Platform: macOS
Application: Arc Browser
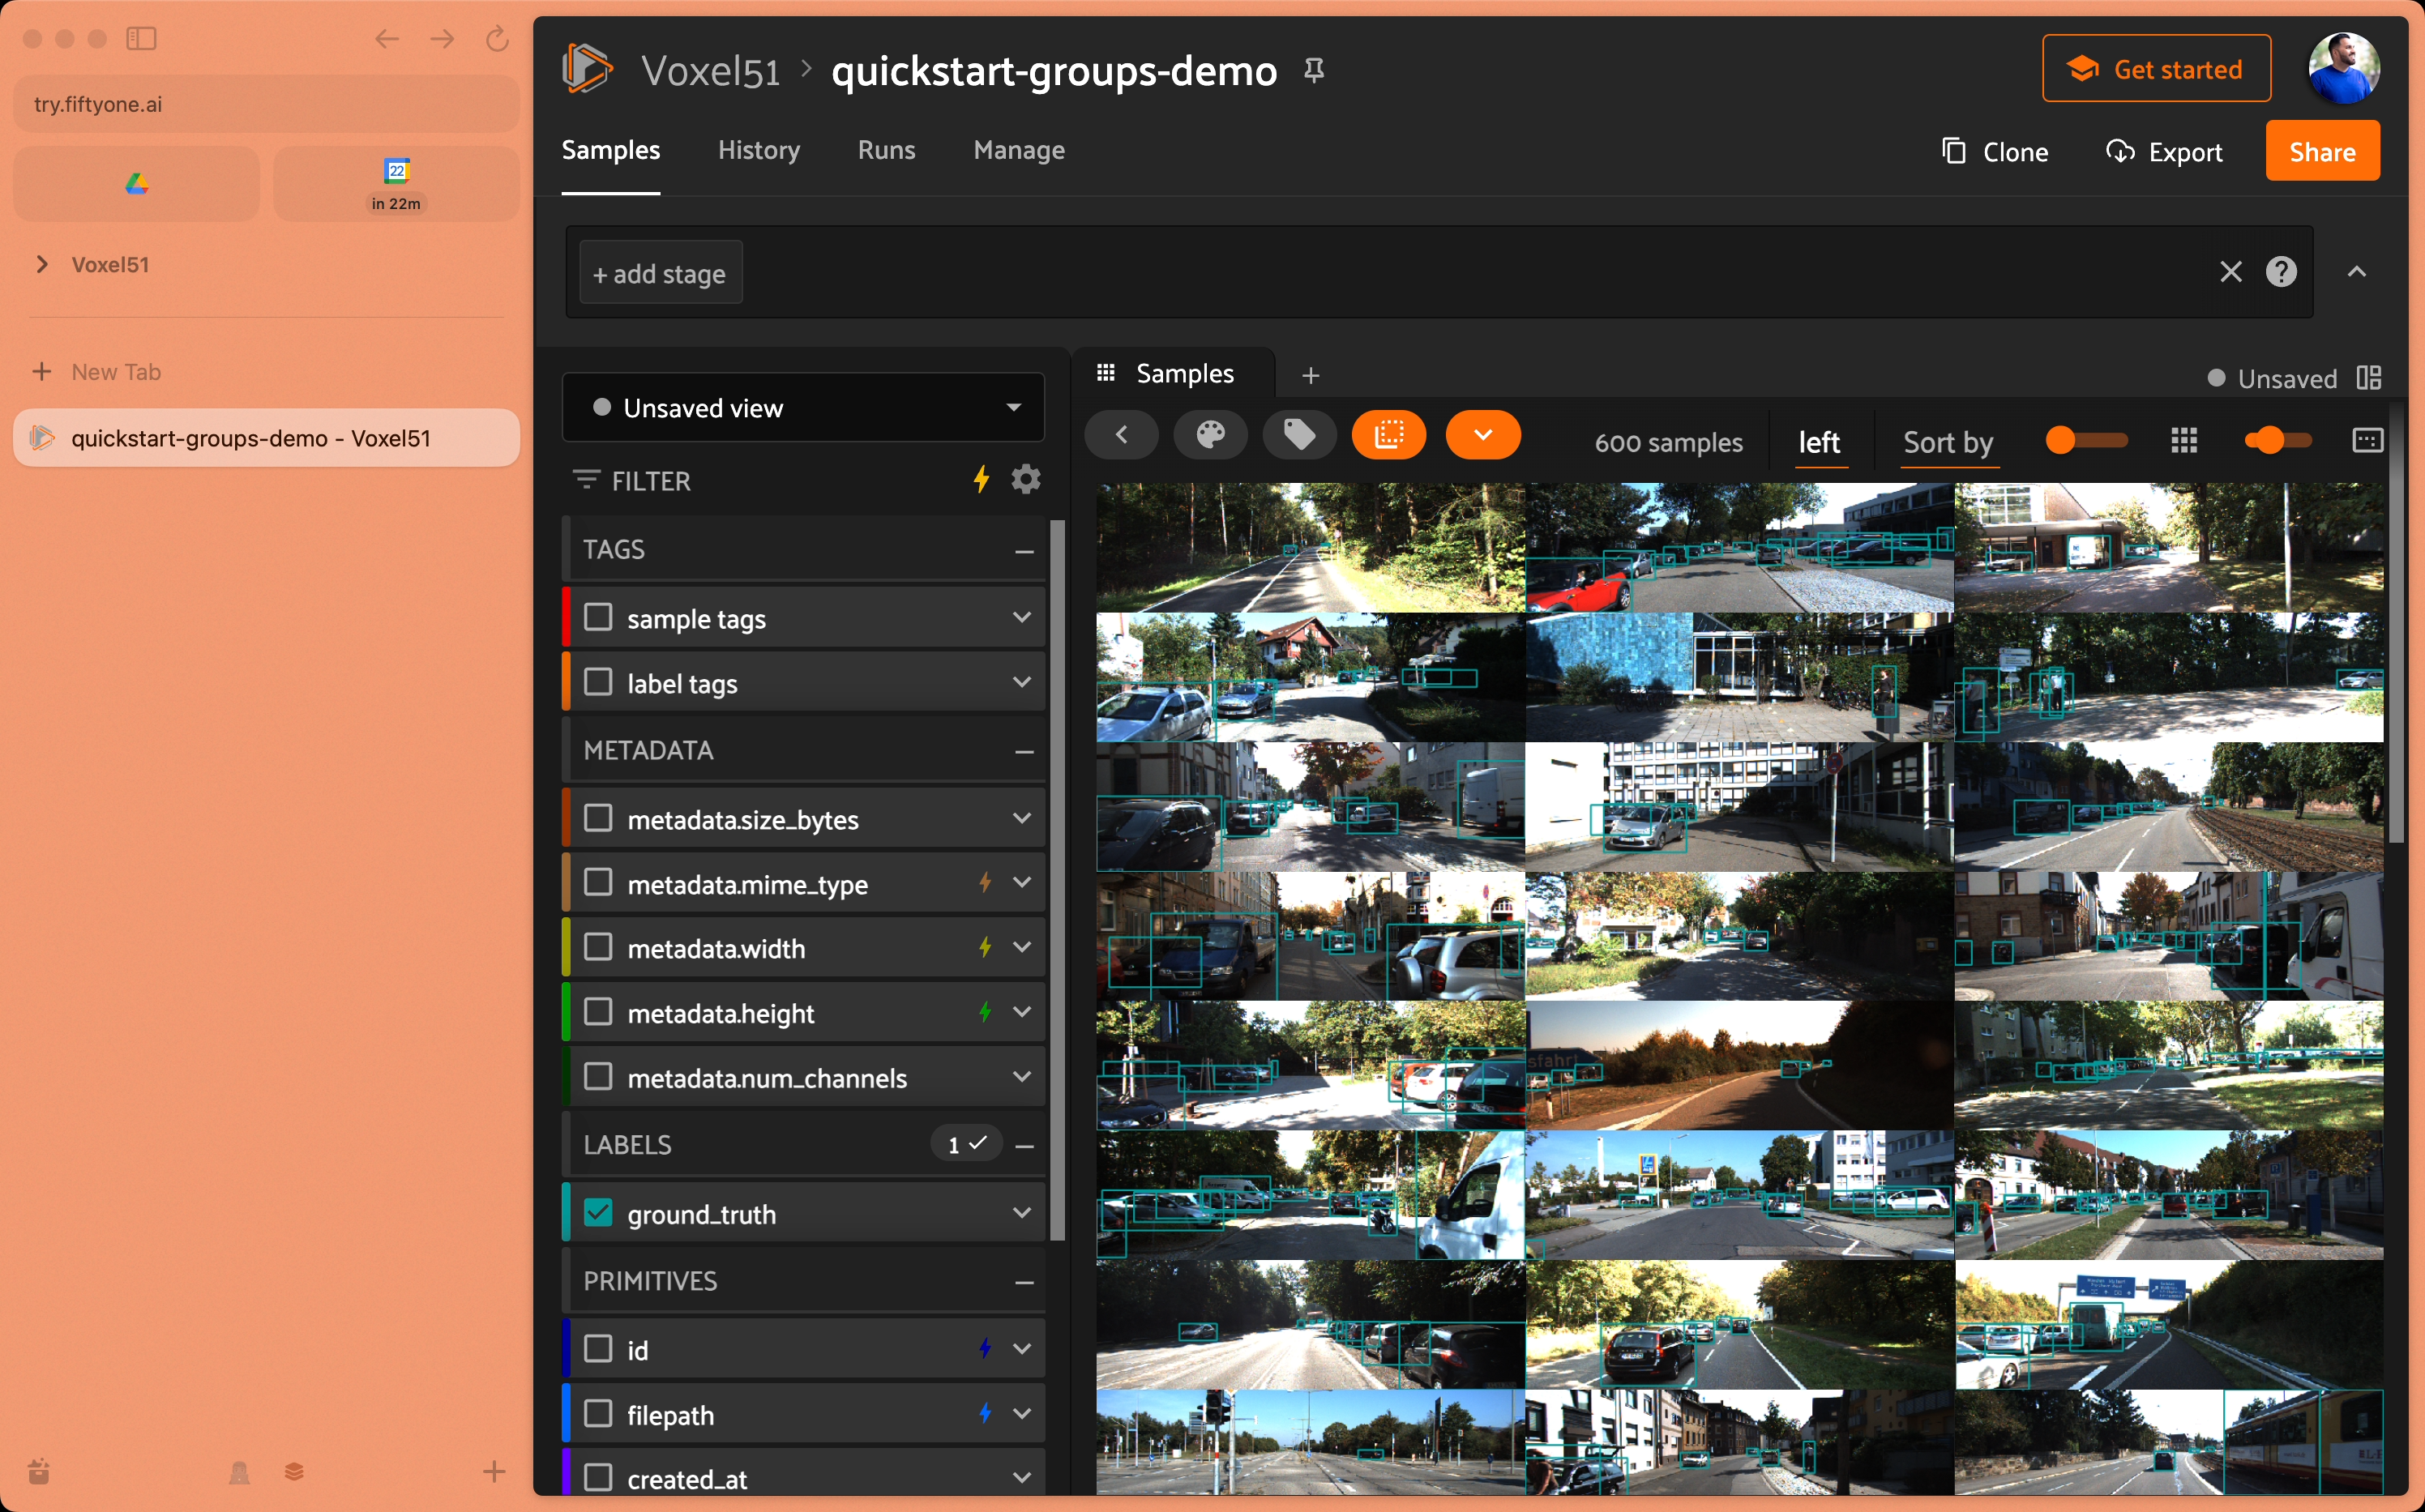
task_description: Open color settings
action_type: click
element_info: Icon

task_description: View the tags on this dataset
action_type: click
element_info: Icon

task_description: Open patches view
action_type: click
element_info: Icon

task_description: See more items
action_type: click
element_info: Icon

task_description: Change the active group slice for samples in the sample panel
action_type: select
element_info: Menu Item

task_description: Change how samples are sorted in the sample panel
action_type: select
element_info: Menu Item

task_description: Display sample tags on samples in the sample panel
action_type: click
element_info: Checkbox

task_description: Display label tags on samples in the sample panel
action_type: click
element_info: Checkbox

task_description: Display the size of samples in bytes on samples in the sample panel
action_type: click
element_info: Checkbox

task_description: Display the mime type of samples on samples in the sample panel
action_type: click
element_info: Checkbox

task_description: Display the width of samples in the samples panel
action_type: click
element_info: Checkbox

task_description: Show the height of samples on samples in the sample panel
action_type: click
element_info: Checkbox

task_description: Show the number of channels each sample has on samples in the sample panel
action_type: click
element_info: Checkbox

task_description: Clear the labels that are shown on samples in the sample panel
action_type: click
element_info: Icon

task_description: Display the id on samples in the sample panel
action_type: click
element_info: Checkbox

task_description: How can I show the the filepath on samples in the sample panel?
action_type: click
element_info: Checkbox

task_description: Toggle query performance
action_type: click
element_info: Icon

task_description: Hide the sidebar
action_type: click
element_info: Icon

task_description: Add a view stage to filter the samples shown in the sample panel
action_type: select
element_info: Menu Item